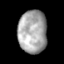
Tissue: skin
Cell type: T cells
Senescence score: 0.8096
Nuclear area (px): 1205
Mean DAPI intensity: 166.851